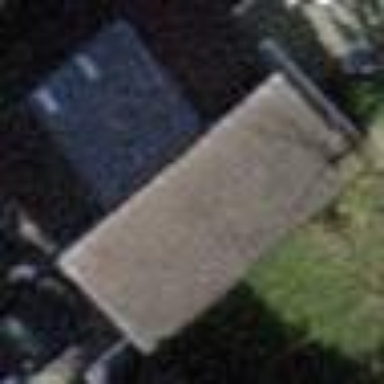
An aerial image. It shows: Garage.